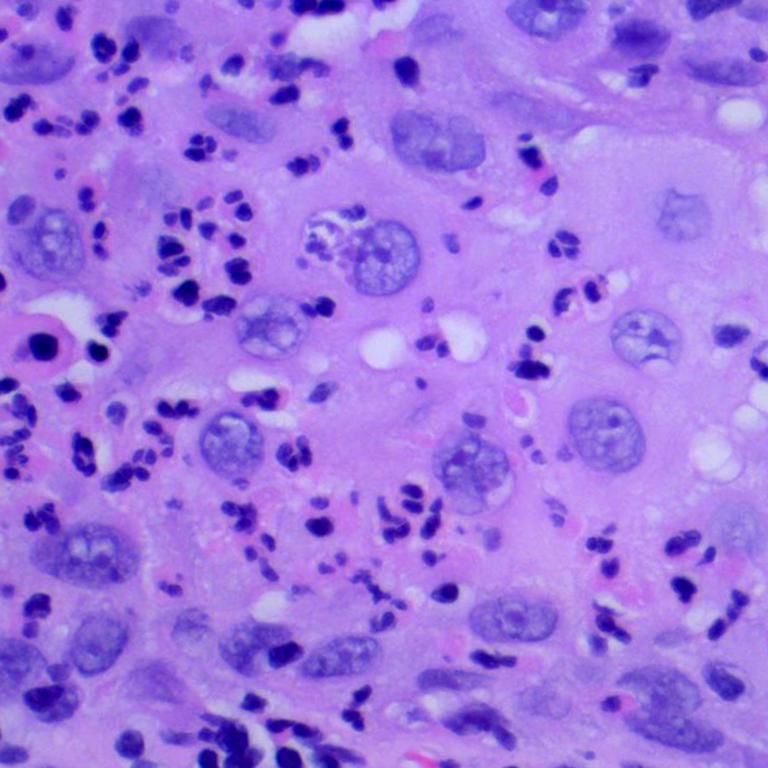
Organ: lung
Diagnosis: squamous carcinomas